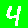
Digit: 4